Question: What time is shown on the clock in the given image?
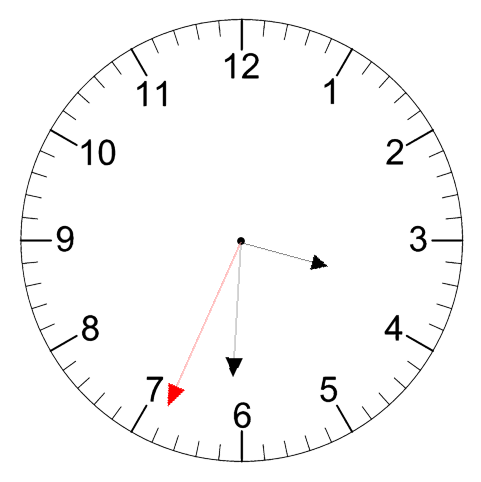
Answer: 03:30:34